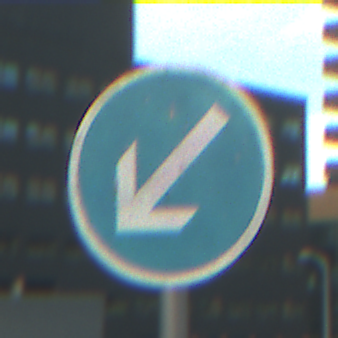
Verkehrszeichen: VorgeschriebeneVorbeifahrtLinks
Umgebung: Outdoor, Urban
Tageszeit: MorningAfternoon
Wetter: PartlyCloudy
Licht: Natural
Jahreszeit: NotSpecified
Kontrast: LowContrast